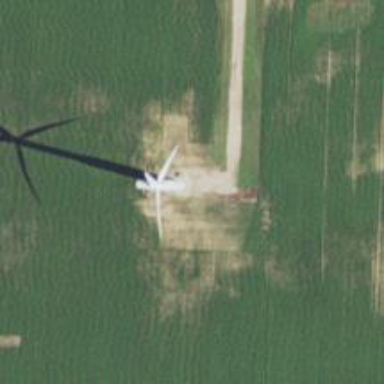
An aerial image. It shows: Wind turbine generating power.